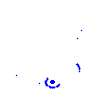
Particle: electron